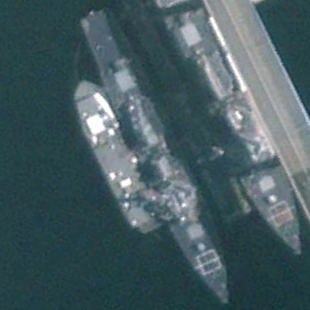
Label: destroyer